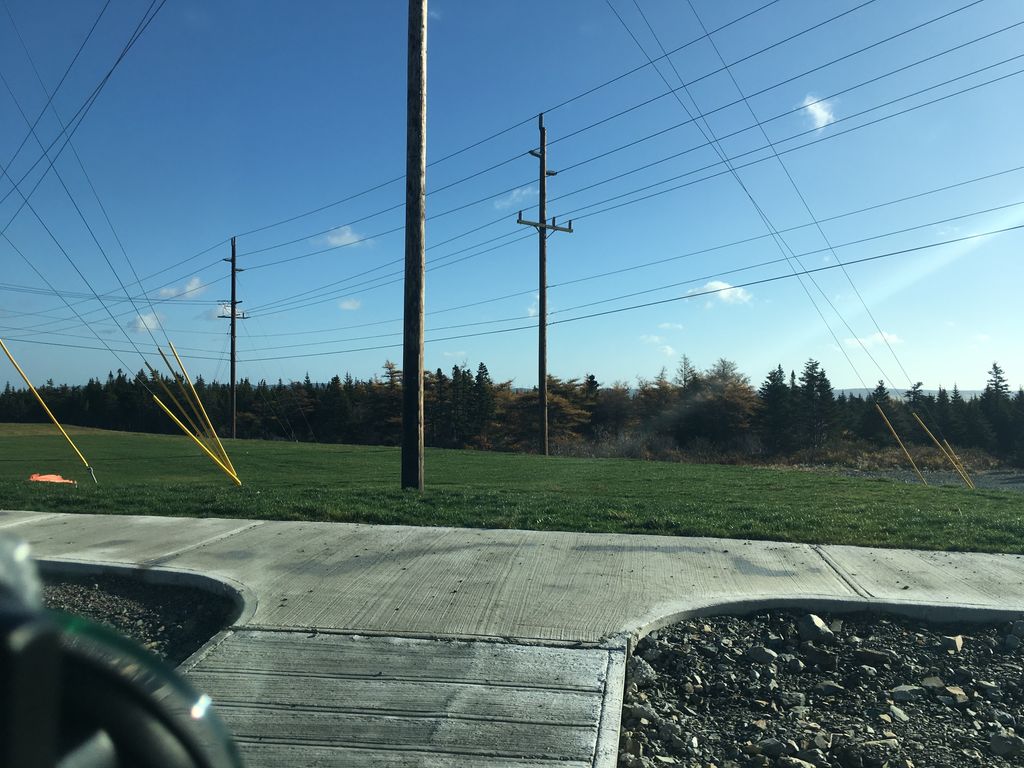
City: st_johns